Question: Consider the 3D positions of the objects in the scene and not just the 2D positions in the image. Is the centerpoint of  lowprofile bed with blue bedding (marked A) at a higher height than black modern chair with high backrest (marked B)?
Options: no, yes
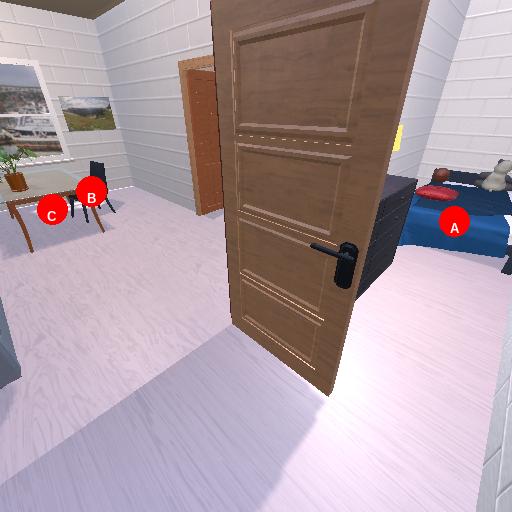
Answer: no